Question: Love the Twitter Bootstrap typeahead functionality but I have a small tinkering I'd like to do - I want to have the best match (or first match is probably simpler) result in the drop-down be autofill in the input box.
The functionality I'm looking for is exactly the way the Google Chrome Omnibox works

Anyone know of a solution for this?
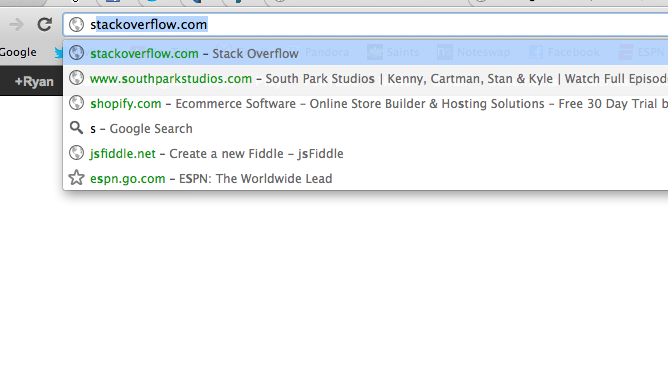
Answer: Playing a bit, I come up with that code.
<URL>
'''
$('.omnitype').each(function() {
var $omnitype = $(this);
$omnitype.typeahead({
source: mySource,
items: 4,
sorter: function(items) {
// Bootstrap code
/* ... */
// Modified code (delay the return of sorted)
var sorted = beginswith.concat(caseSensitive, caseInsensitive);
// if there is a first element, we fill the input select what we added
var first = sorted.length && sorted[0];
if (first) {
var origin = this.$element.val();
this.$element.val(first);
createSelection(this.$element.get(0), origin.length, first.length);
}
// back to the intended behavior
return sorted;
}
});
});
'''
I used this <URL>.
Still needs quite some tweaking, as the keys doesn't work as expected. It may be easier to recode the whole plugin with some checking that would give naturally the intuitive behavior.
Or you may be able to catch the key events before the plugin and do what is appropriate.